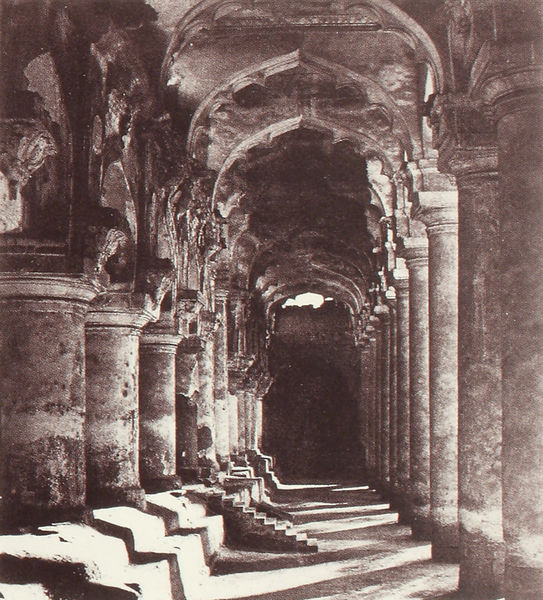
Titel: Madura, Palais Nayak Tiru Malai
Künstler: L. Tripe
Schlagwörter: blätter, dunkel, schatten, braun, licht, säule, säulen, gebäude, alt, stein, kirche, sonne, boden, bogen, massiv, treppe, treppen, dick, spitz, stufen, foto, fotografie, bögen, gang, arkade, gewölbe, kloster, orient, dom, schwarzweiß, flur, münster, kurz, kapitelle, kathedrale, kapitell, öffnung, antik, streiflicht, indien, säulengang, bauwerk, kreuzgang, säulenreihe, stiege, indisch, dicke säulen